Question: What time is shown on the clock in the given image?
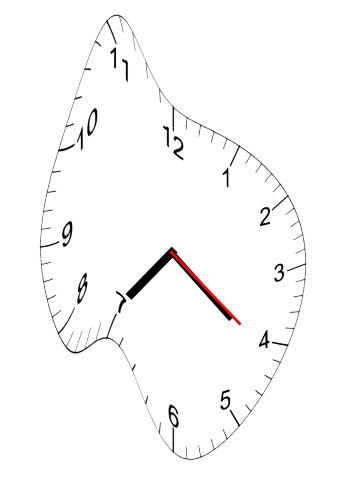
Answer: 07:21:21